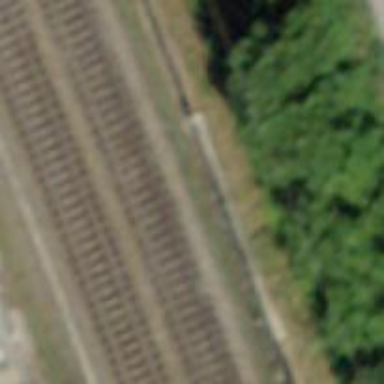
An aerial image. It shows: Railway with electrified contact lines.